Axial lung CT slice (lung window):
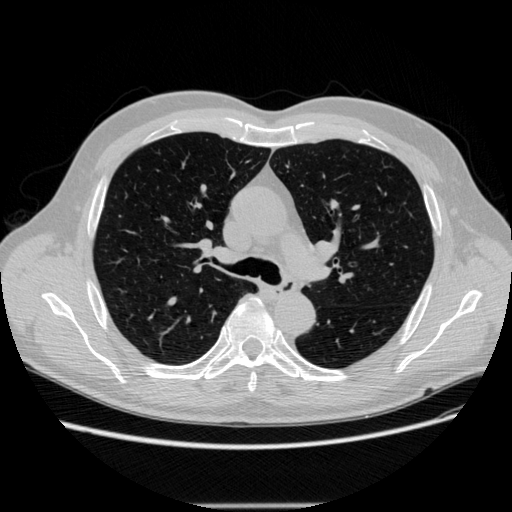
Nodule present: no